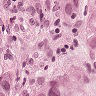
Metastatic tissue present: yes